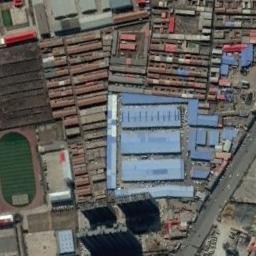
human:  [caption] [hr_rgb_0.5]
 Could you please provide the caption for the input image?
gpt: Neatly planned factories and roads in an industrial area, High-rise buildings, And courts .

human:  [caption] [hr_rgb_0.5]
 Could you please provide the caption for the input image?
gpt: There are numerous houses of different shapes in the industrial zone .

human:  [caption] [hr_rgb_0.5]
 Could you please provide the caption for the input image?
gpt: The industrial area has lots of neatly arranged workshops of different colors and sizes, A ground track field and some high-rise buildings .

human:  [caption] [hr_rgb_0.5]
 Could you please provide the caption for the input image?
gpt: The industrial house is in good order .

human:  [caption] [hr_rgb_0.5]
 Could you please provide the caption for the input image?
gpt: There are some blue buildings and red buildings beside a ground track filed on the industrial area .